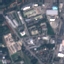
Label: Industrial